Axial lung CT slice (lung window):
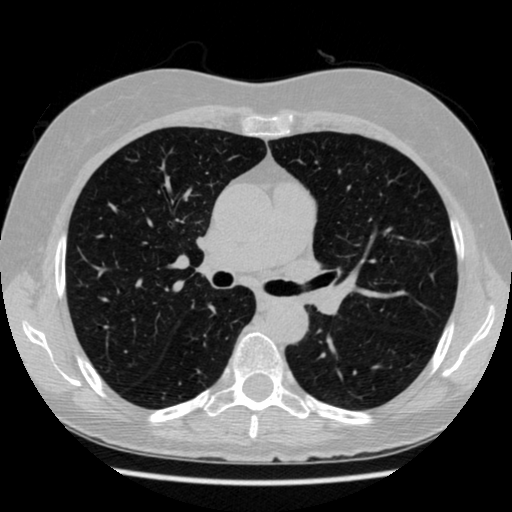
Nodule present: no